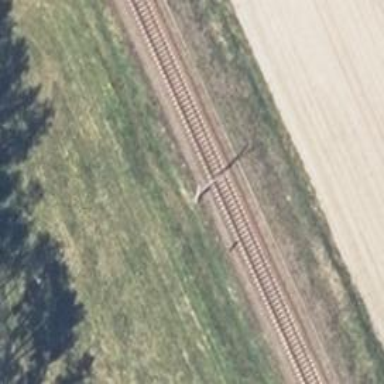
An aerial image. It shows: Railway milestone with catenary mast.